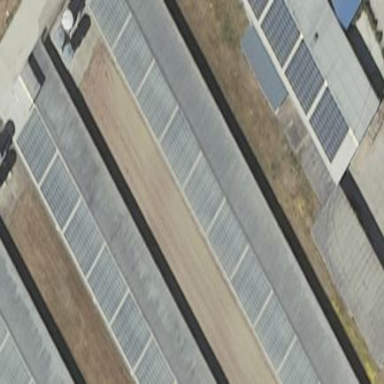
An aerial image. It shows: Gabled roof farm auxiliary building with solar photovoltaic panel generator. The small installation is light gray and oriented along the roof.